Question: I upload my html5 games to Azure blobs here my list :

I changed games Container status as private and I tried to acess index.html with adding SAS policy to my container , I viewed my html file but I can't see any image or css because It depends on other files but can't allow to access.
I want to acess this game via only on my site so In my opinion ,When I set games container status as public and only index.html blob status private(I don't know Is it available on Azure Storage Explorer) , Can I access this game in my site with SAS ? I know It's a little strange issue but I try to solve it this way so Do you have any idea for accessing and opening this game only on my site ?
Thanks...
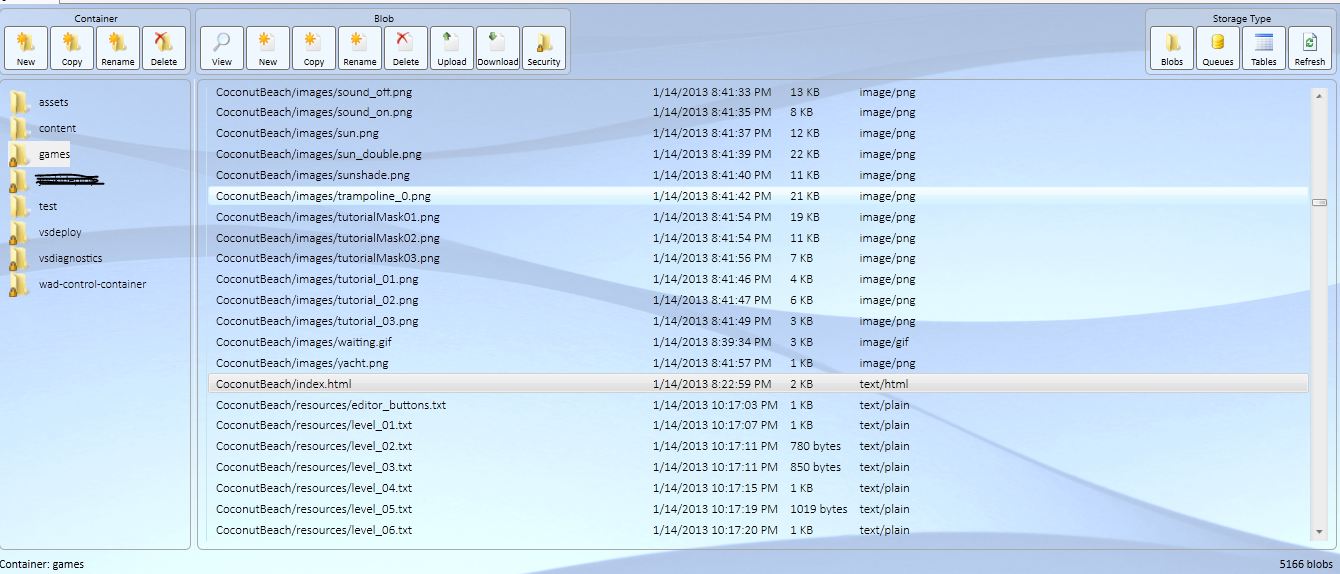
Answer: Unfortunately you can't do that because the access policy is applied at the blob container level and all blobs in that blob container inherit that policy. One possible solution would be to move css and images in a public container and keep the blobs you wish to keep private in this container only.